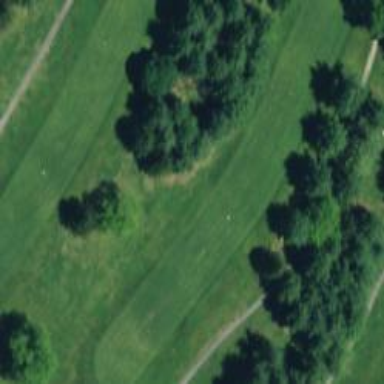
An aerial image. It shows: Golf hole.